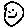
Label: smiley face